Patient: sex F, age 63
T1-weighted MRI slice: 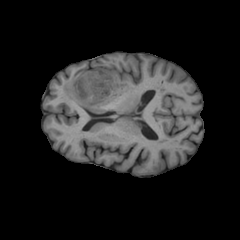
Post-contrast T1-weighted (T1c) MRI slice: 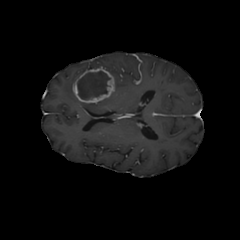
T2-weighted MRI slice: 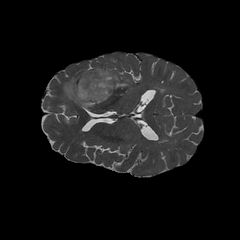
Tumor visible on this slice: yes
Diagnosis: Glioblastoma, IDH-wildtype
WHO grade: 4